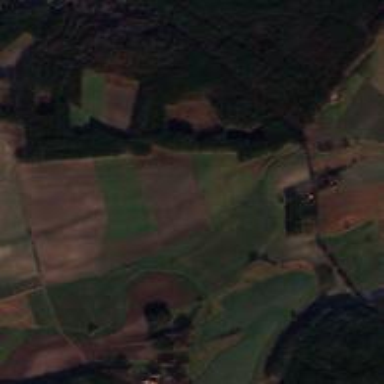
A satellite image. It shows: Picturesque farmland scene.